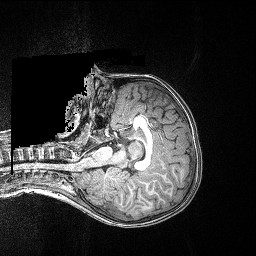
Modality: T1w
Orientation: axial